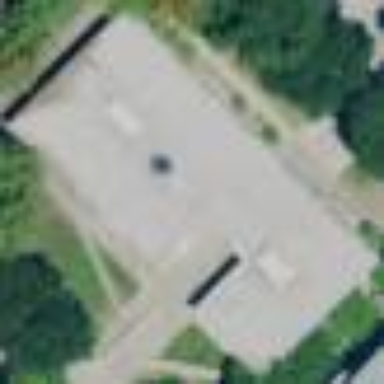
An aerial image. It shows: School building.